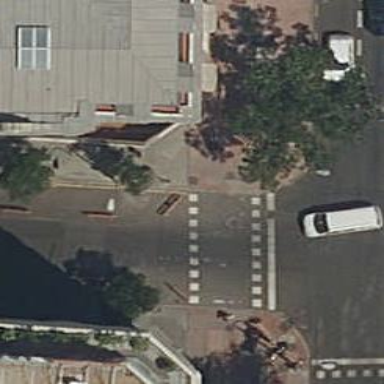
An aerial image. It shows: Asphalt footway with marked crossing equipped with traffic signals.